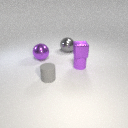
small gray rubber cylinder in front of large gray metal sphere